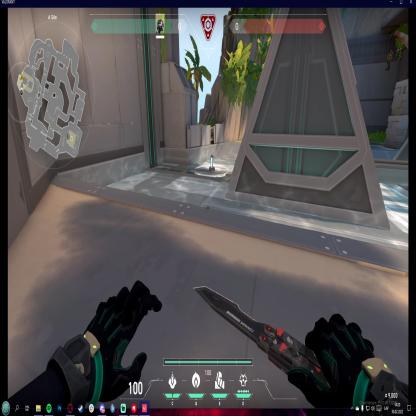
Label: planted spike